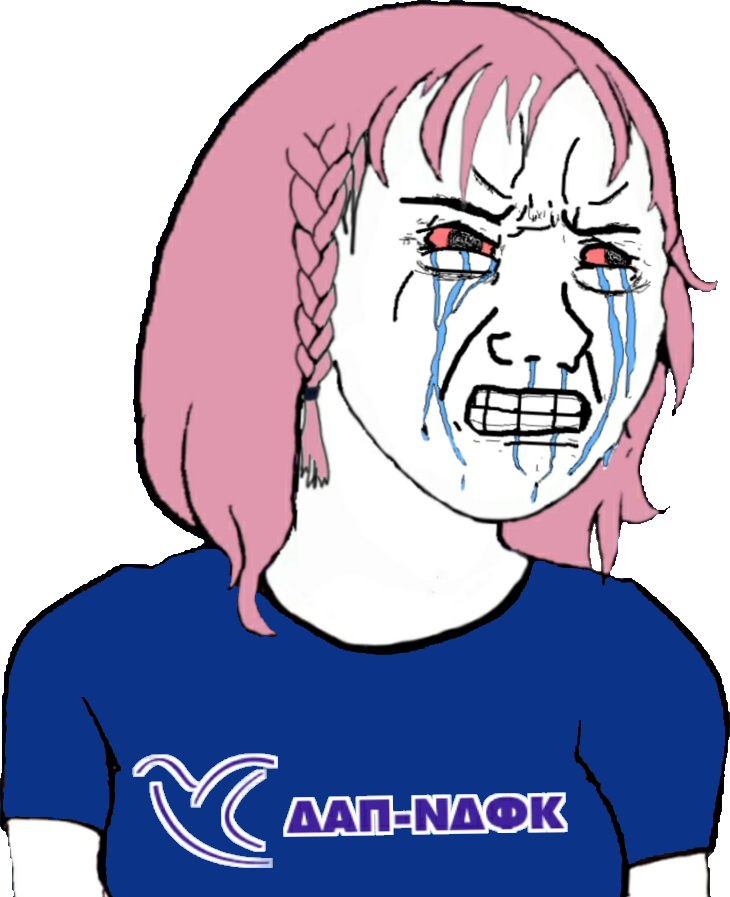
Label: 5_Daddys_Girl